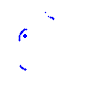
Particle: pion